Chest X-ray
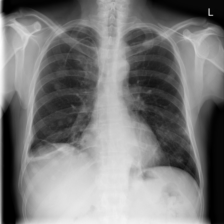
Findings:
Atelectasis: negative
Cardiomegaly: negative
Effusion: negative
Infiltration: negative
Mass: negative
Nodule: negative
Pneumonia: negative
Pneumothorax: negative
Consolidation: negative
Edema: negative
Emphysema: negative
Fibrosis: negative
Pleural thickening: negative
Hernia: negative